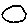
Label: circle